九年级 · 度量几何学
(本题3分)(2022$cdot$浙江$cdot$瑞安市安阳镇滨江中学三模)如图,已知$triangleABCD$的面积为24,以$B$为位似中心,作$triangleABCD$的位似图形$triangleEBFG$,位似图形与原图形的位似比为$frac{2}{3}$,连接$AG、DG$.则$triangleADG$的面积为$qquad$.
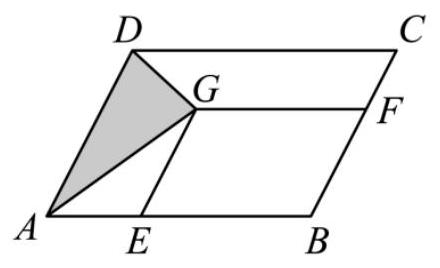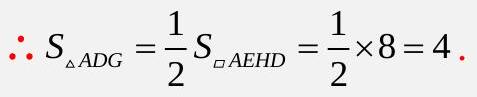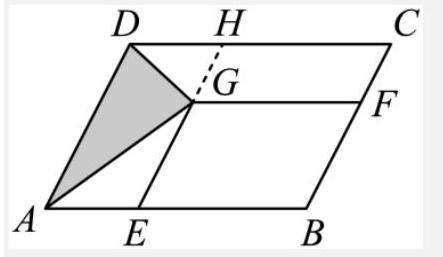
答案: 4
解析: 【分析】延长$EG$交$CD$于点$H$,由题意可得四边形$AEHD$是平行四边形,则可得此平行四边形的面积为8,从而可得$triangleADG$的面积.【详解】延长$EG$交$CD$于点$H$,如图,$because$四边形$ABCD$是平行四边形,四边形$EBFG$是平行四边形,$thereforeAB//CD,AD//BC;BF//EG$,$thereforeAD//EG$,$therefore$四边形$AEHD$是平行四边形,$thereforeS_{triangleADG}=frac{1}{2}S_{squareAEHD}$$because$位似图形与原图形的位似比为$frac{2}{3}$,$thereforeBE=frac{2}{3}AB$,即$AE=frac{1}{3}AB$,$thereforeS_{squareAEHD}=frac{1}{3}S_{squareABCD}=8$,故答案为:4.【点睛】本题考查了位似图形的性质,平行四边形的性质与判定,掌握这些性质是解题的关键.